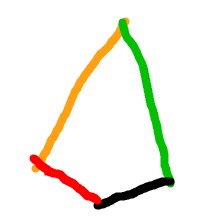
Shape: kite